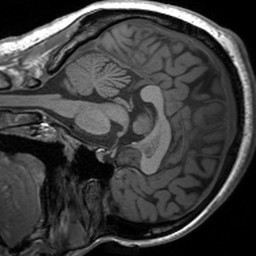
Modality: T1w
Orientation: sagittal
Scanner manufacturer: siemens
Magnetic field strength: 3 T
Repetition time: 1.54 s
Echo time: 0.00234 s